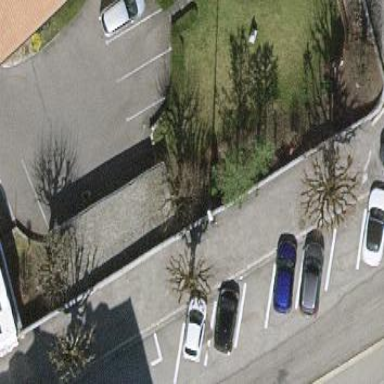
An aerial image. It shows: Diagonal street-side parking available as amenity.